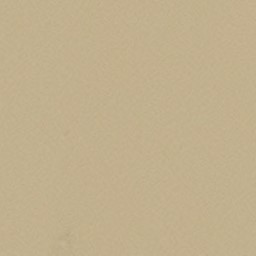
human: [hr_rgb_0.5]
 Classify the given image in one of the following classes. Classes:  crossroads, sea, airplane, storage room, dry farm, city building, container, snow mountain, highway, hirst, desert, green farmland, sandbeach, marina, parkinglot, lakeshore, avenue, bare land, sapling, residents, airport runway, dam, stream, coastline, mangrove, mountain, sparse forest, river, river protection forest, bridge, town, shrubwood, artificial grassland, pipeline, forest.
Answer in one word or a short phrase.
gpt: desert